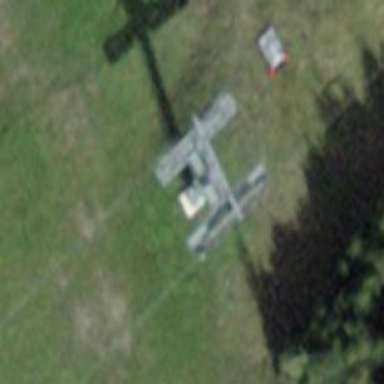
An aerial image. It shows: Pylon for aerialway.